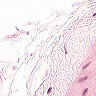
Metastatic tissue present: no